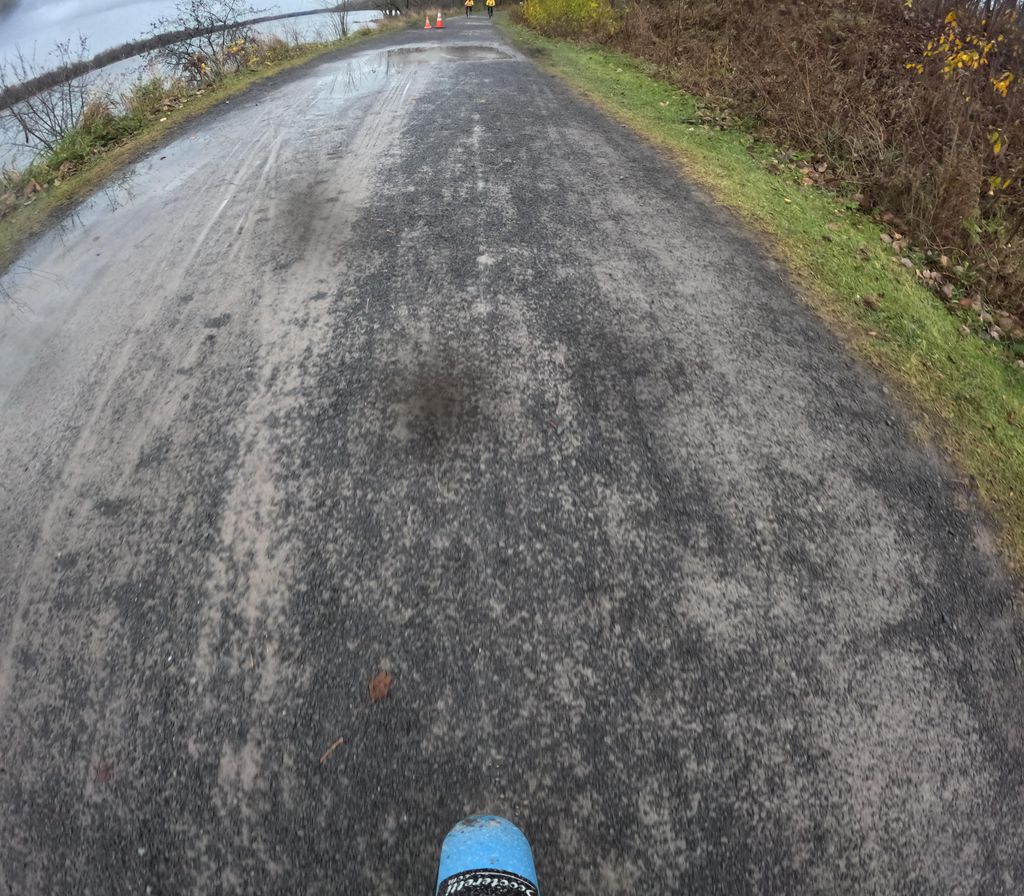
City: ottawa-gatineau